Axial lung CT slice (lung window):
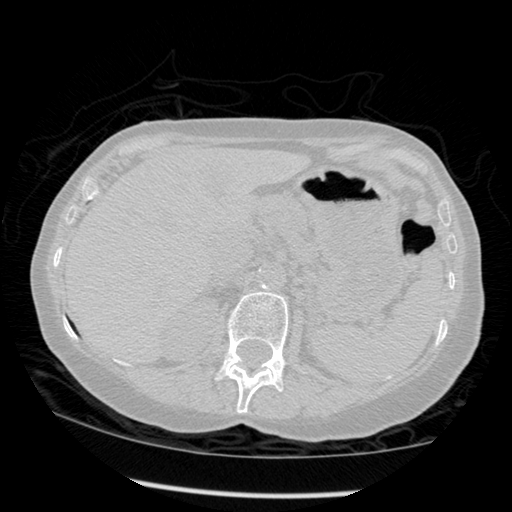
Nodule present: no